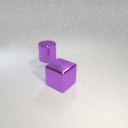
large purple metal cube in front of large purple metal cylinder